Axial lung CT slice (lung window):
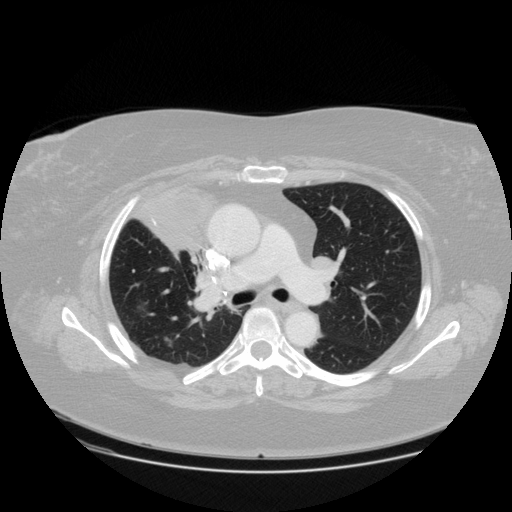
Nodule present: yes
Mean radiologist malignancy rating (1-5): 4.5